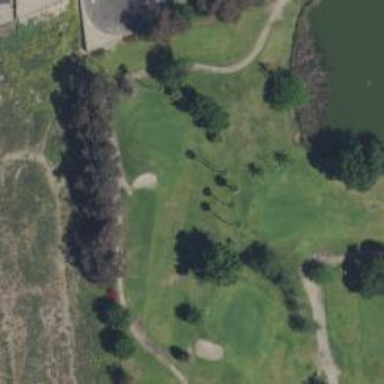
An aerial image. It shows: Golf hole.